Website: walmart
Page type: billing-address
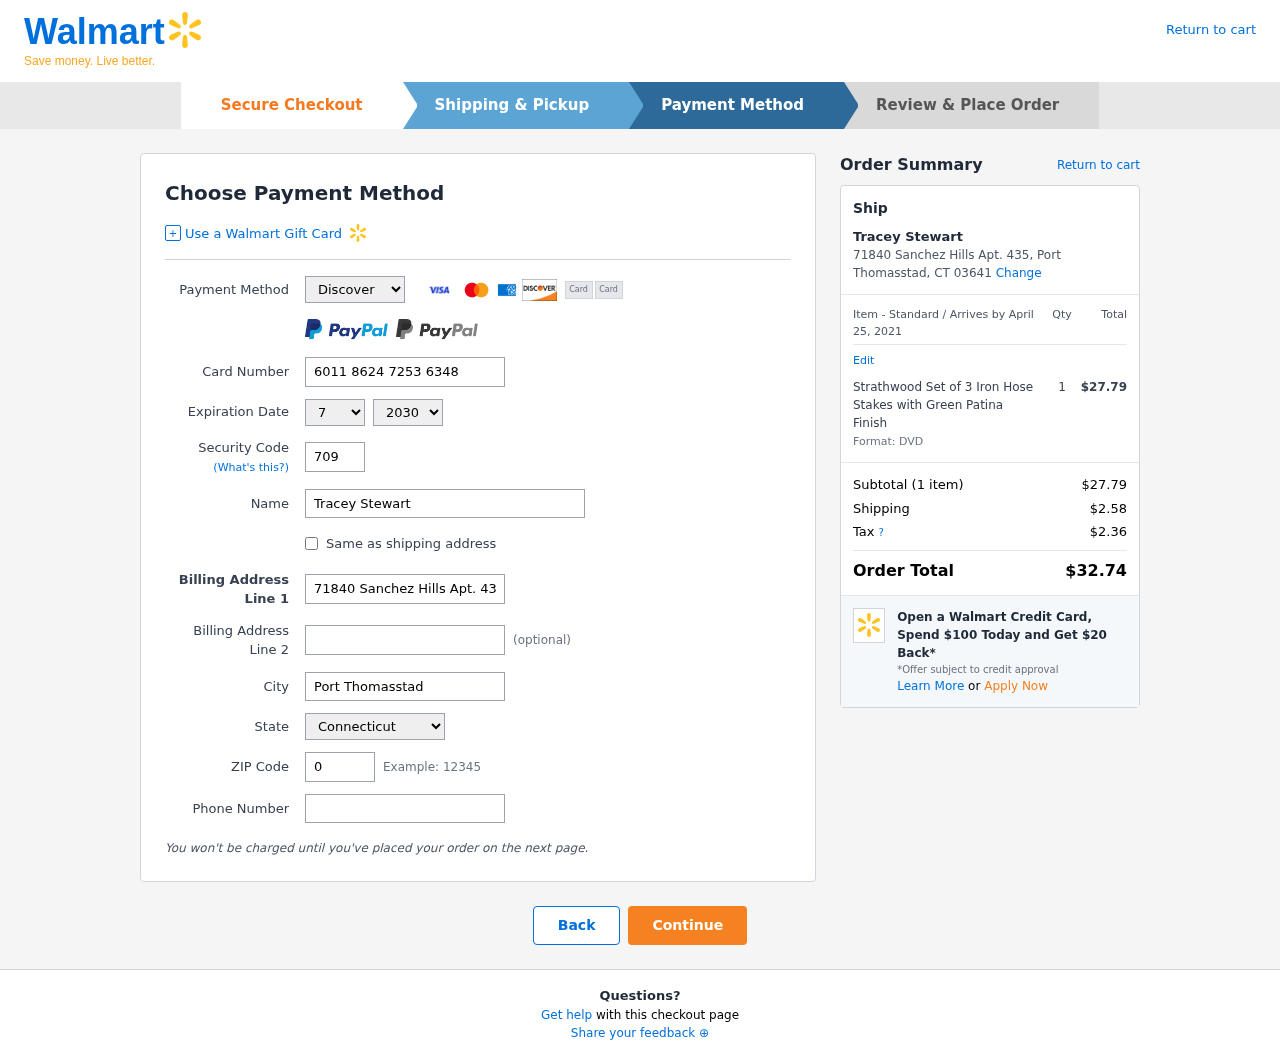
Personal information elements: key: PII_CARD_CVV
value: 709
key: PII_CARD_EXPIRY_MONTH
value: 07
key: PII_CARD_EXPIRY_YEAR
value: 30
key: PII_CARD_NUMBER
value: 6011 8624 7253 6348
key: PII_CARD_TYPE
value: Discover
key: PII_CITY
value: Port Thomasstad
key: PII_CITY_STATE_ZIP
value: Port Thomasstad, CT 03641
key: PII_FULLNAME
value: Tracey Stewart
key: PII_PHONE
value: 8509777254
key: PII_POSTCODE
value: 03641
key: PII_STATE
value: Connecticut
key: PII_STREET
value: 71840 Sanchez Hills Apt. 435
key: PII_FULLNAME2
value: Tracey Stewart
Product elements: key: PRODUCT1_NAME
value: Strathwood Set of 3 Iron Hose Stakes with Green Patina Finish
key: PRODUCT1_PRICE
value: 27.79
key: PRODUCT1_QUANTITY
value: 1
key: PRODUCT1_DESC
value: Format: DVD
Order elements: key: ORDER_DELIVERY_DATE
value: April 25, 2021
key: ORDER_NUM_ITEMS
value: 1
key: ORDER_SUBTOTAL
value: $27.79
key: ORDER_SHIPPING_COST
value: $2.58
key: ORDER_TAX
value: $2.36
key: ORDER_TOTAL
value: $32.74